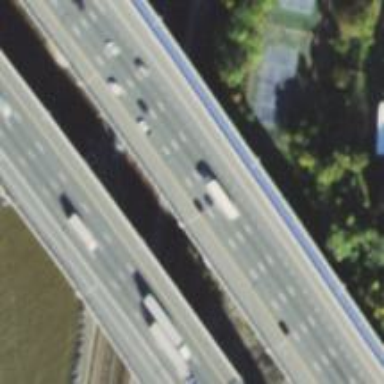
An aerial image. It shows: Cable-stayed bridge over motorway with asphalt surface.